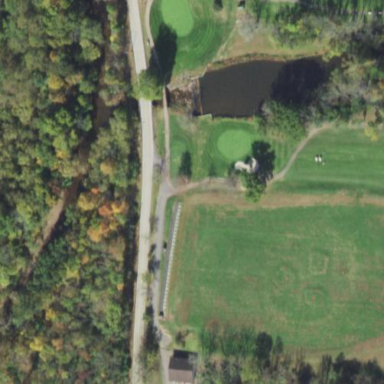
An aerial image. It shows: Grassy area used as driving range for golf.